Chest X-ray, AP view. Patient: 33 years old, sex F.
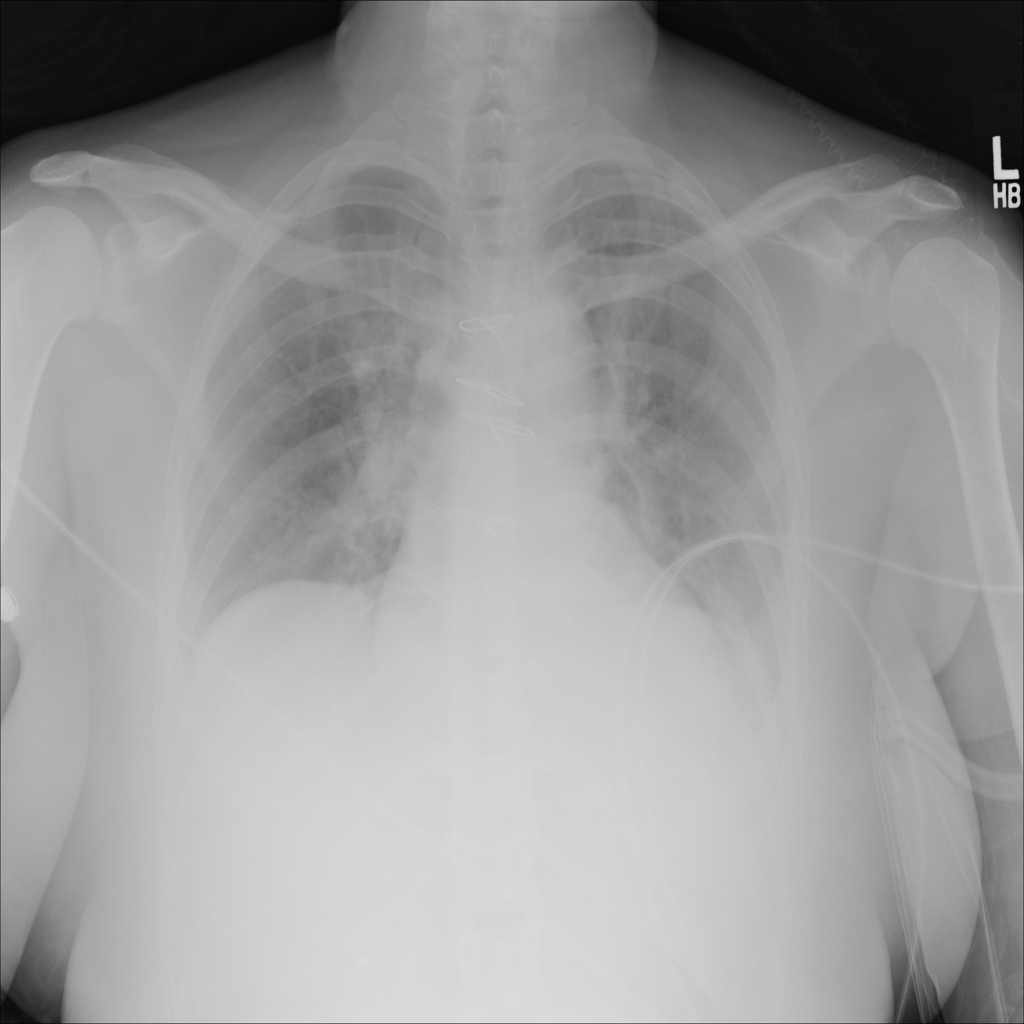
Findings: No Finding